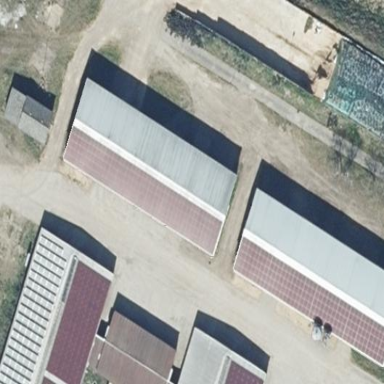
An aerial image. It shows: Farm auxiliary building with gabled roof oriented along its length.